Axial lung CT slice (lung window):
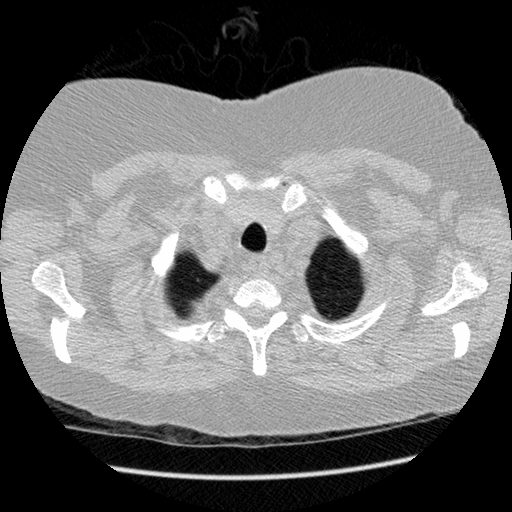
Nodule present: no